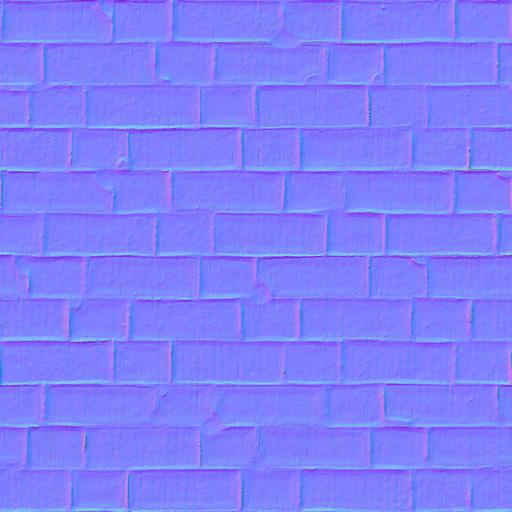
blue brick bricks paint painted wall